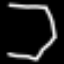
Label: octagon